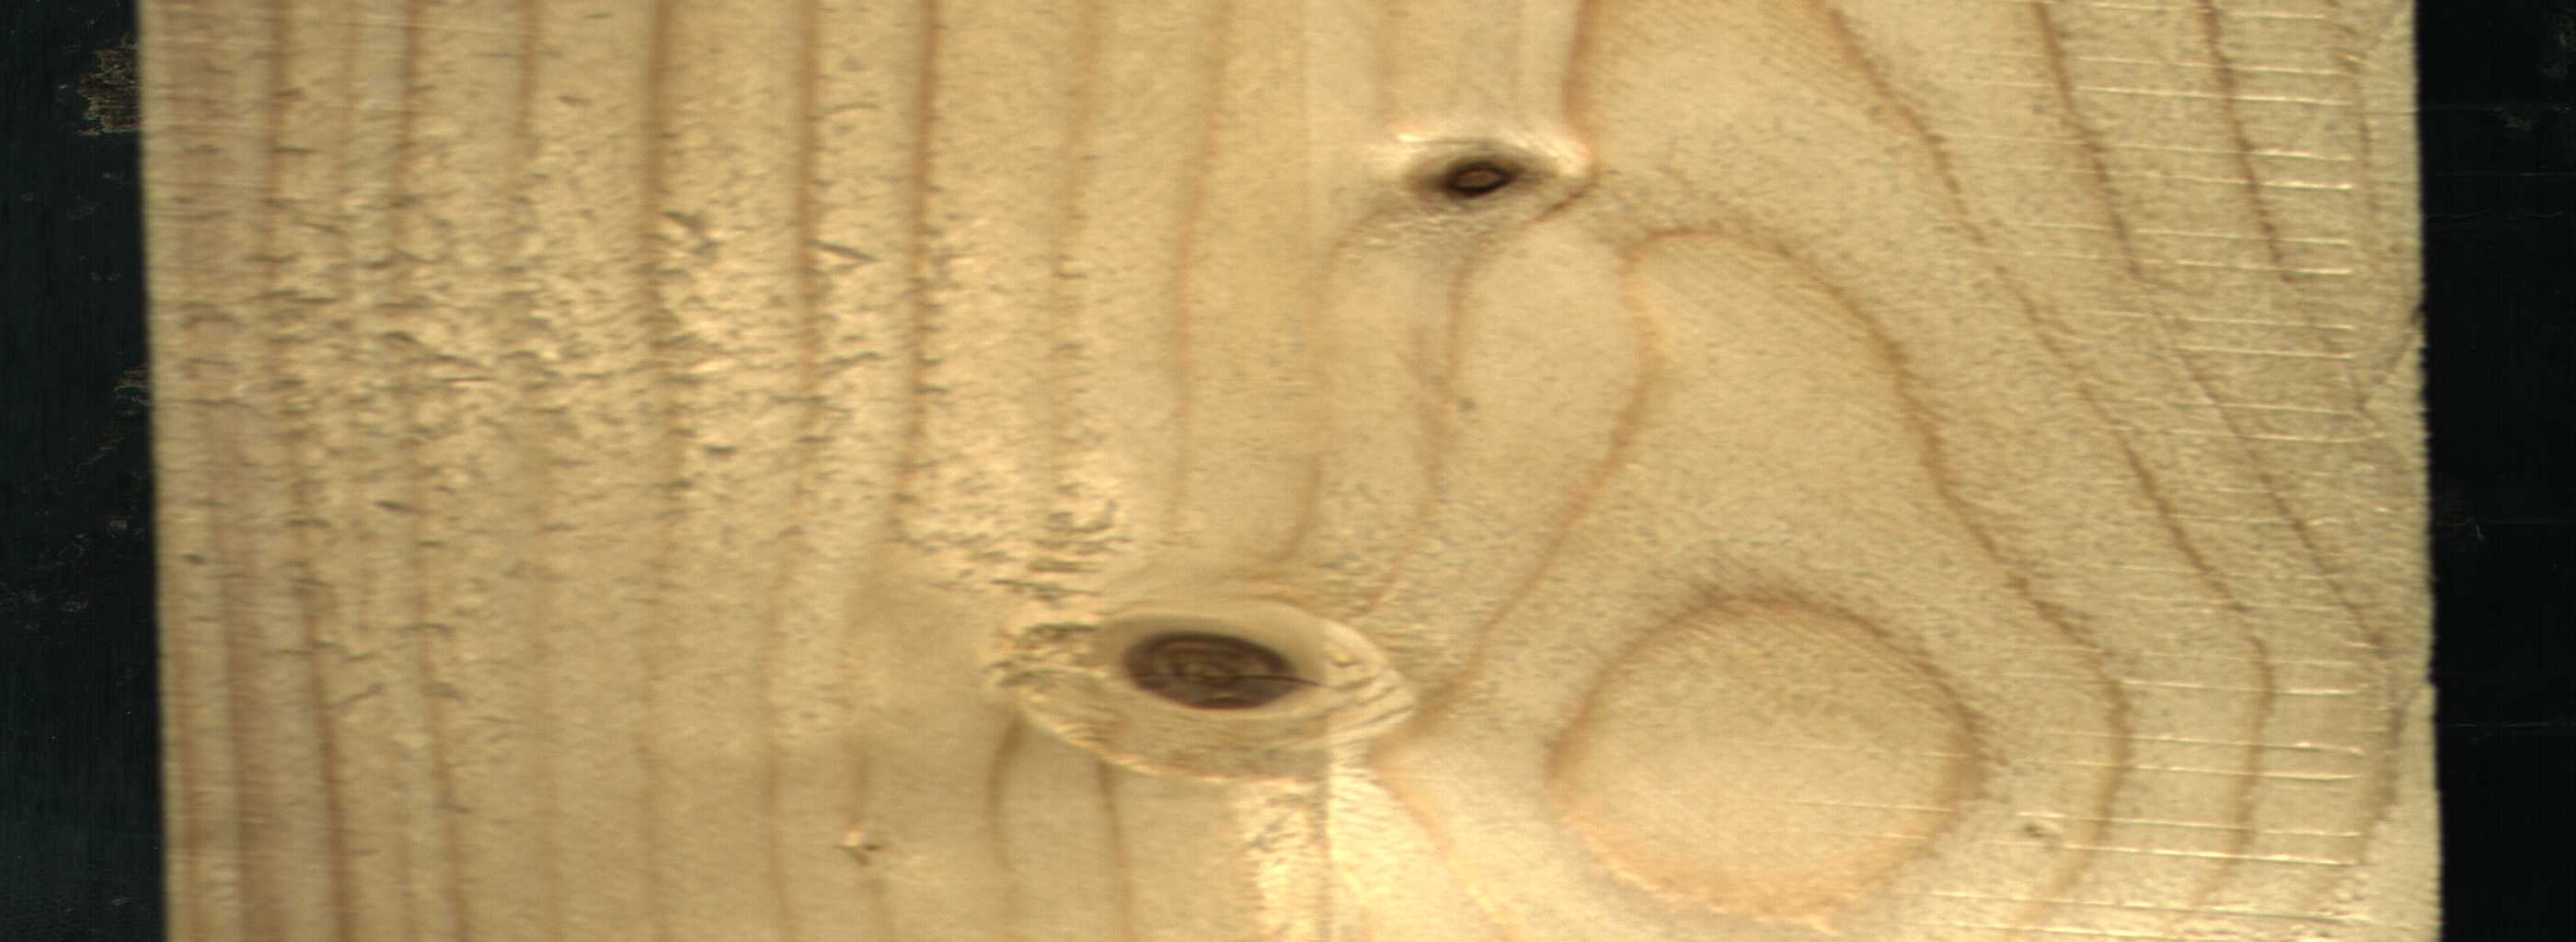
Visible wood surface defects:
knot_with_crack
Dead_Knot